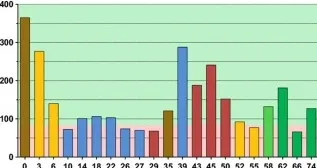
Multimodal therapy of glioblastoma has high impact on immune cells of the peripheral blood. Display the absolute cell counts of immune cells or immune cell subsets in the peripheral blood.
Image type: pathology (immunostaining)